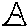
Label: triangle